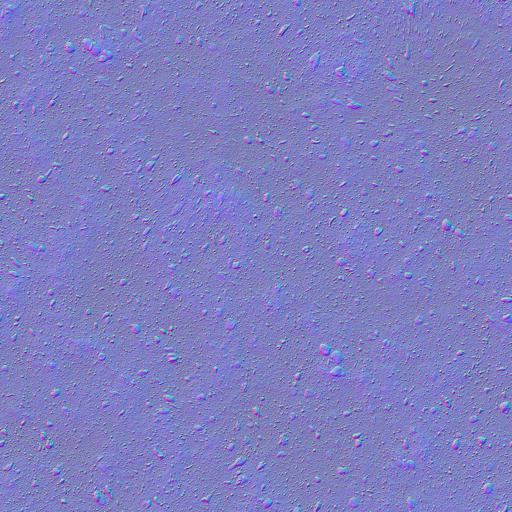
green sponge